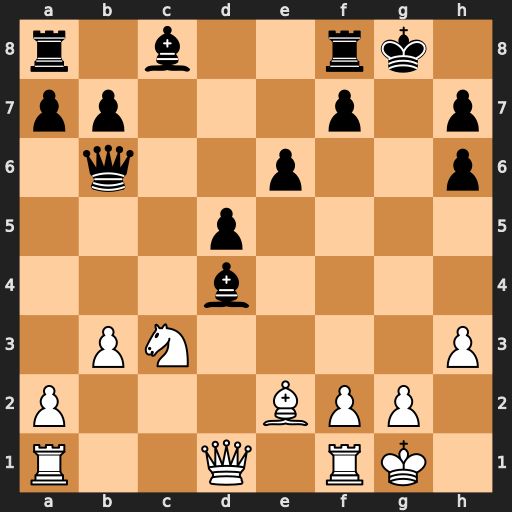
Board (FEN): r1b2rk1/pp3p1p/1q2p2p/3p4/3b4/1PN4P/P3BPP1/R2Q1RK1
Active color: w
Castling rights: -
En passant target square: -
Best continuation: Na4 Bxf2+ Rxf2